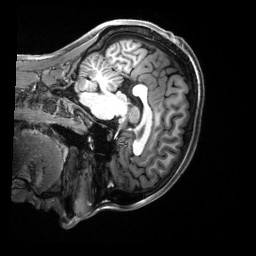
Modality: T1w
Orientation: sagittal
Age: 20
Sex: female
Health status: healthy
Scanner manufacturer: siemens
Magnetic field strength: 3 T
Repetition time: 2.5 s
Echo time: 0.00222 s